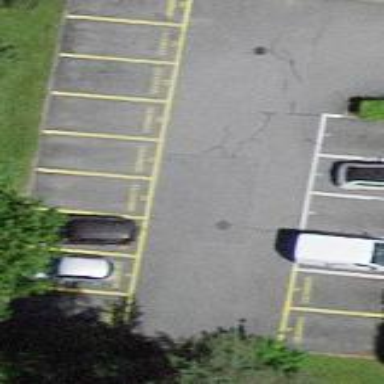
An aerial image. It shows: Parking area with surface.